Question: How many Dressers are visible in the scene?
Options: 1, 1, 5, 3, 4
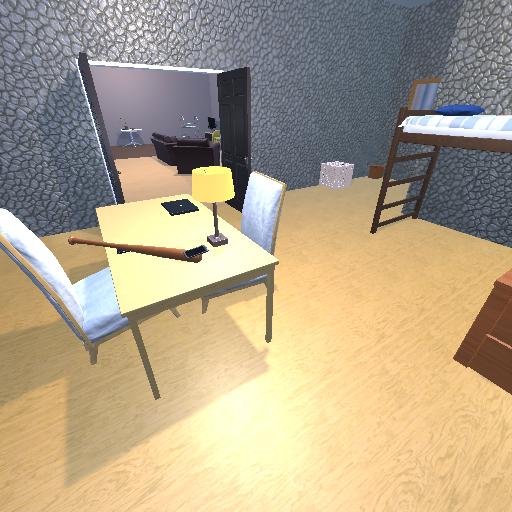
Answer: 1